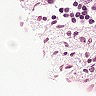
Metastatic tissue present: no